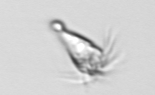
Label: Paratontonia_gracillima